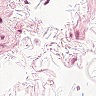
Metastatic tissue present: no